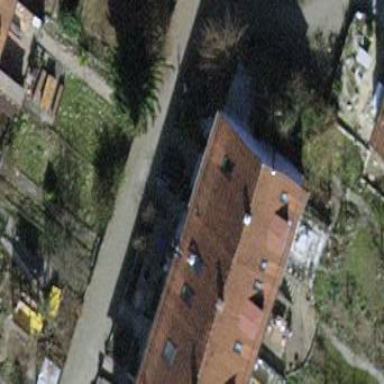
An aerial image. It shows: Building with tiled roof.